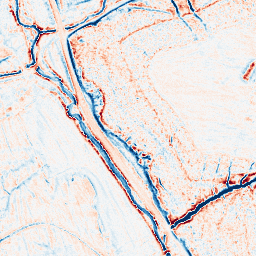
Category: edge_preserving
Decomposition family: anisotropic_diffusion
Decomposition parameters: iterations: 20
kappa: 100
gamma: 0.1
Upsampling method: quartic
Upsampling parameters: scale: 2
Upsampling scale: 2